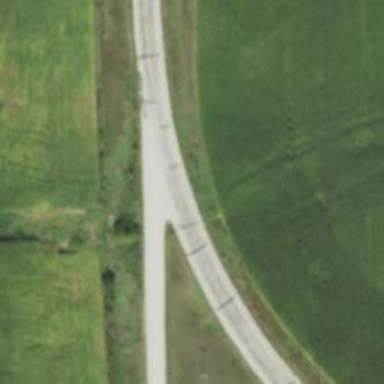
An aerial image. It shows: Secondary road.